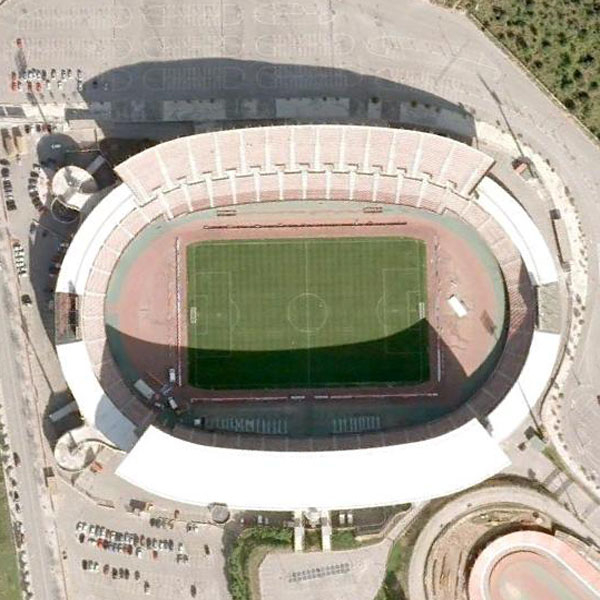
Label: Stadium